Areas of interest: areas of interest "Haokang Fitness Center"
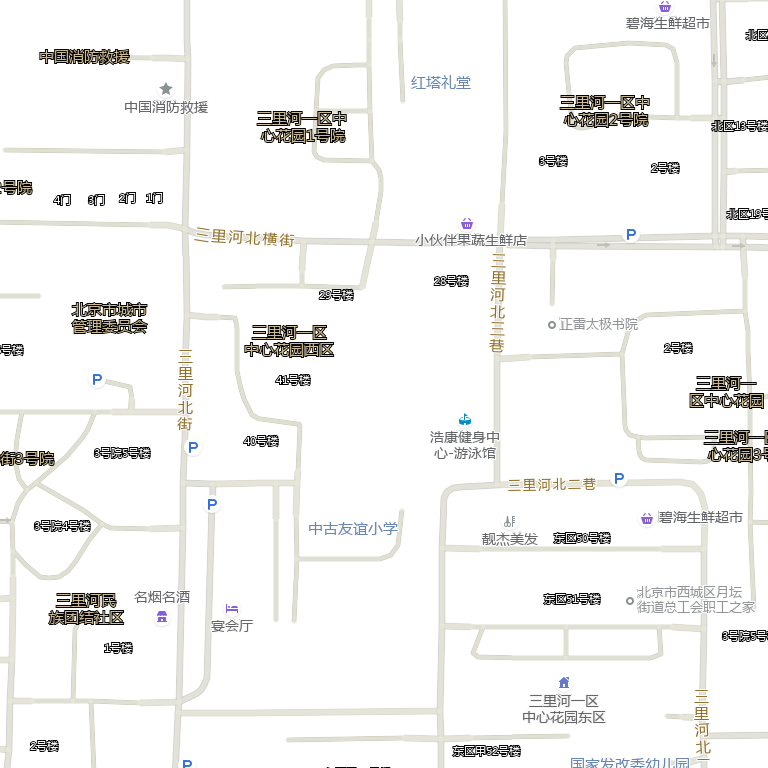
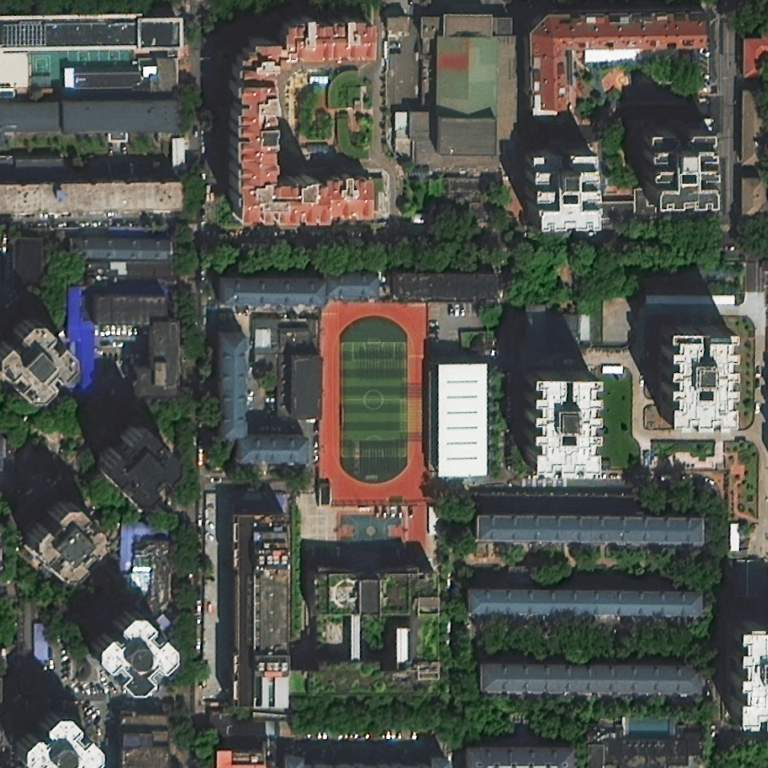